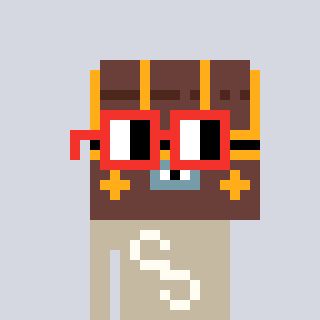
a pixel art character with square red glasses, a treasure chest-shaped head and a bege-colored body on a cool background